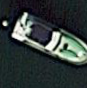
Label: Civil_yacht